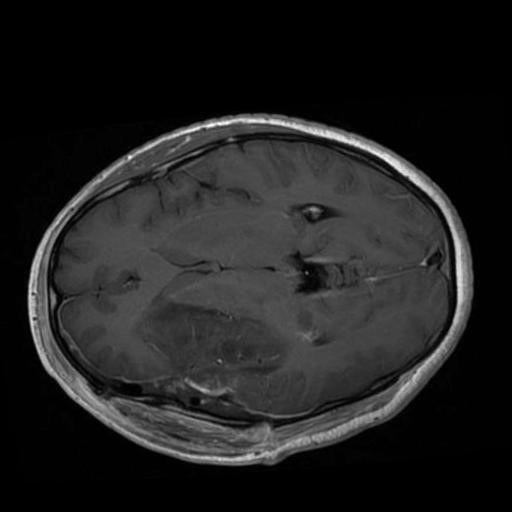
Label: brain_glioma